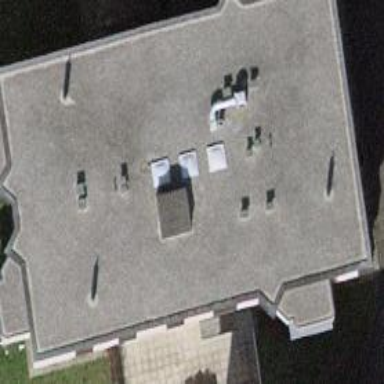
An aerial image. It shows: Flat-roofed apartment building.